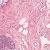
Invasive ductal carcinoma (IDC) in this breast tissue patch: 0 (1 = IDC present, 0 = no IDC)